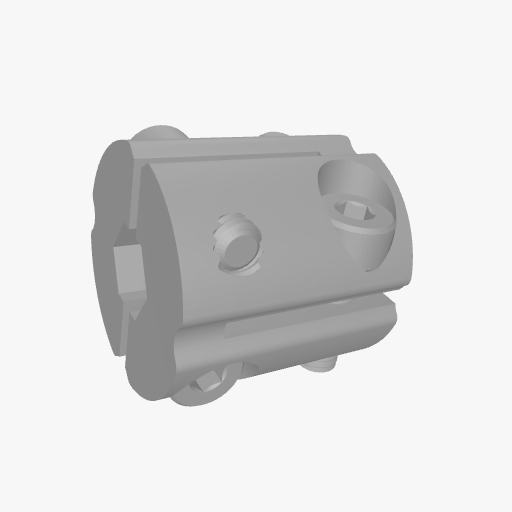
Part: HyperCoupler8RID8RID